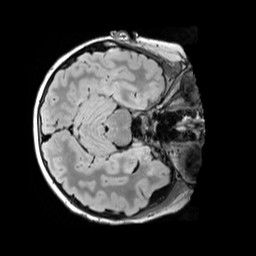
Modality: FLAIR
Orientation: axial
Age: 12
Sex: male
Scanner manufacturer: siemens
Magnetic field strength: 3 T
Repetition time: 5 s
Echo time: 0.388 s